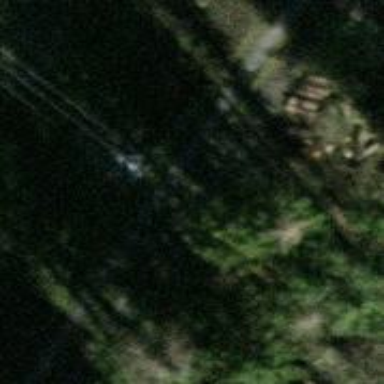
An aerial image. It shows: Power pole.